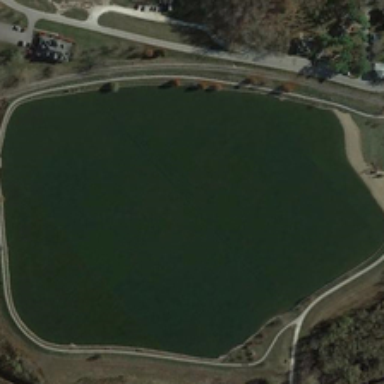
Many small black fish are in the pond .